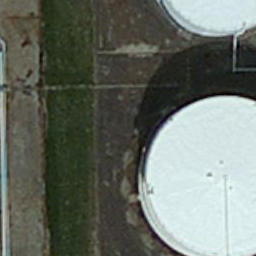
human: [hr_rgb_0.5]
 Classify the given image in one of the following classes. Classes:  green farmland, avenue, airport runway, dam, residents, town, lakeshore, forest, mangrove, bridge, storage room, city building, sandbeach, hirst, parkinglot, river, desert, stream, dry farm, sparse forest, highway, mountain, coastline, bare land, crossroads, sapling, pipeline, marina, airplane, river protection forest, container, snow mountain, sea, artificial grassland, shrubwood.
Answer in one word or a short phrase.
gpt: storage room